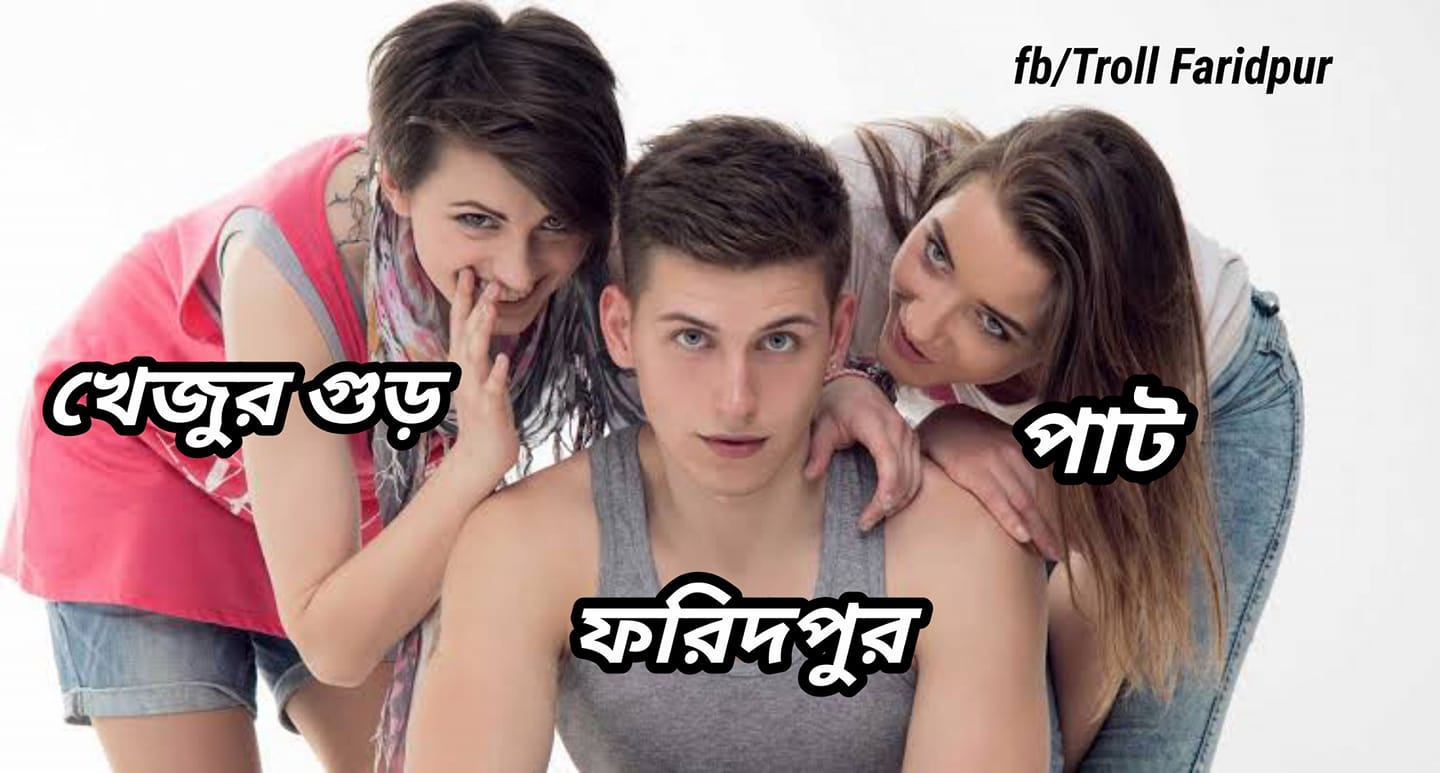
Caption: খেজুর গুড়    ফরিদপুর    পাট
Label: non-hate